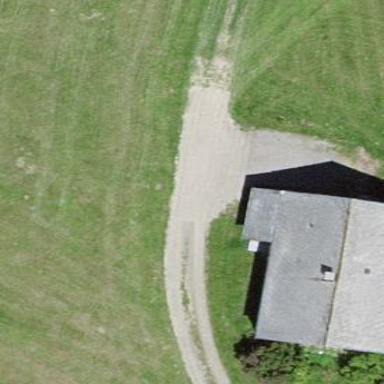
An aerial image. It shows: Farm building with gabled roof.